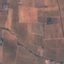
Land use / land cover: PermanentCrop